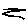
Label: zigzag